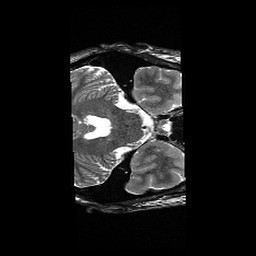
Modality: T2w
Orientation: axial
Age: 28
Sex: male
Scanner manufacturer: siemens
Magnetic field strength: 3 T
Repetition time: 6.1 s
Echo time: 0.104 s